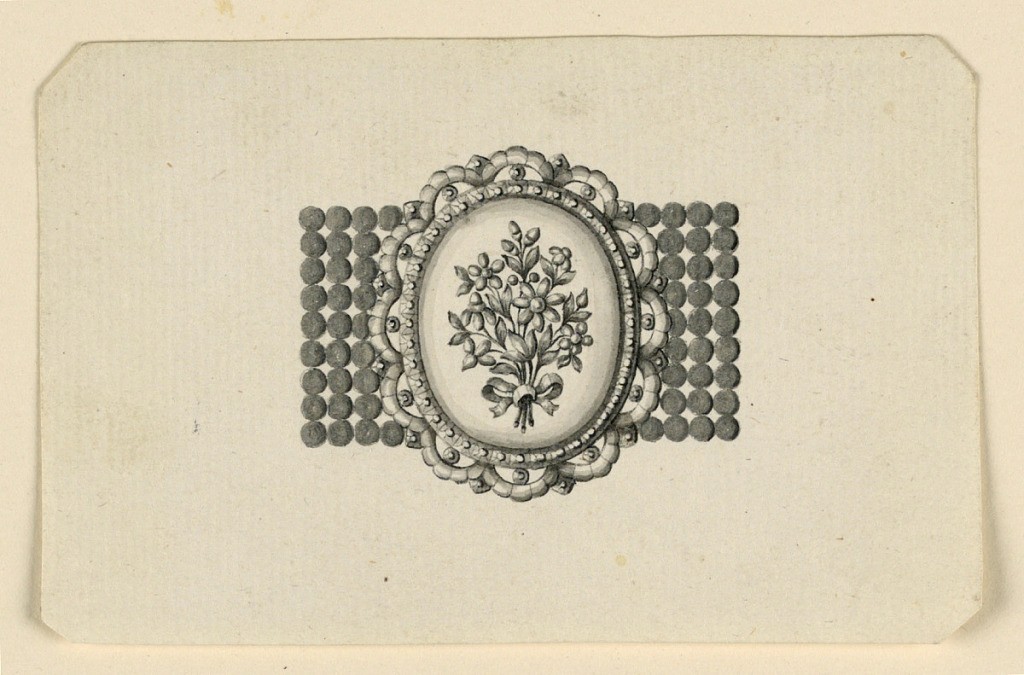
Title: Design for a Bracelet
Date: ca. 1785
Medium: Pen and black ink, brush and gray watercolor, silver on light green paper
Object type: Drawing
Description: Jewelry design for a bracelet. In the center, a framed oval with a bouquet of flowers tied with ribbon, the oval bordered in a scalloped pattern decorated with gems. The chain is composed of nine rows of disks or beads, one stacked above the other. Bevelled corners.